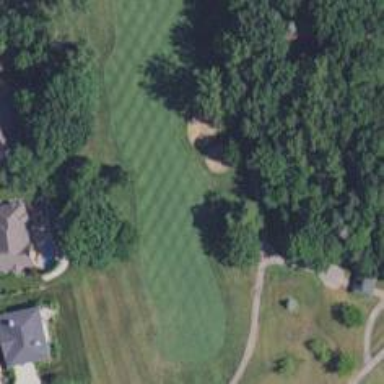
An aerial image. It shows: Service road used as golf cart path.